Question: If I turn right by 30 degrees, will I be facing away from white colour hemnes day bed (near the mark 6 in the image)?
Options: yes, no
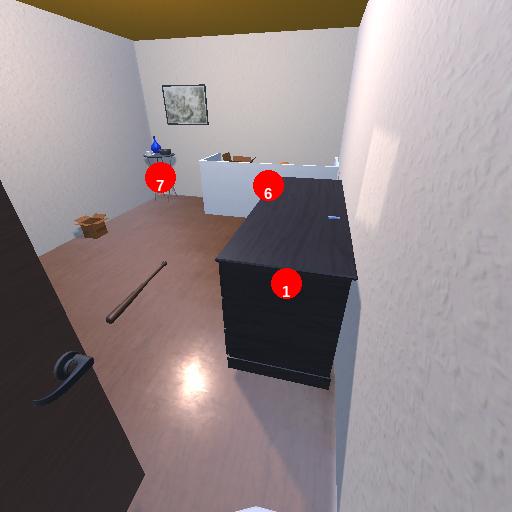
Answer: yes